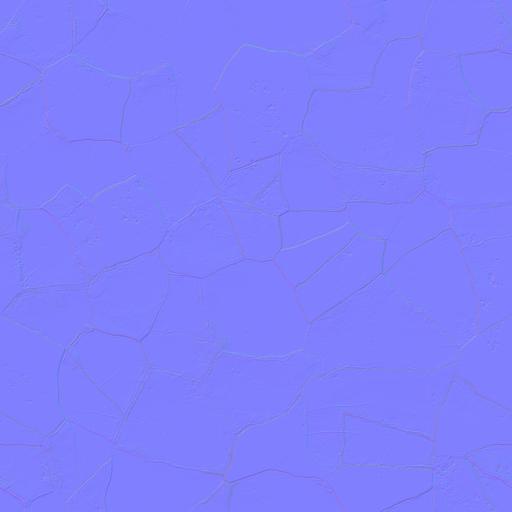
frozen green ice lake shiny water